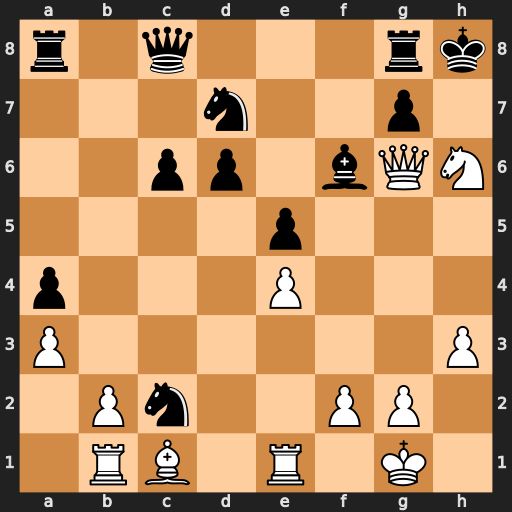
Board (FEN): r1q3rk/3n2p1/2pp1bQN/4p3/p3P3/P6P/1Pn2PP1/1RB1R1K1
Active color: w
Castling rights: -
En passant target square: -
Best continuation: Nf7#